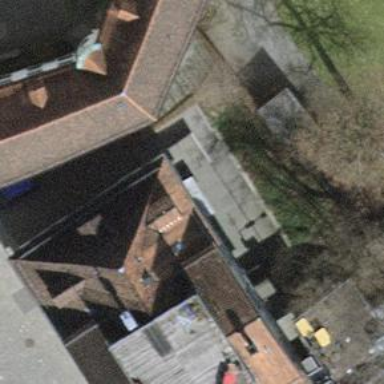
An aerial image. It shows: Theatre.